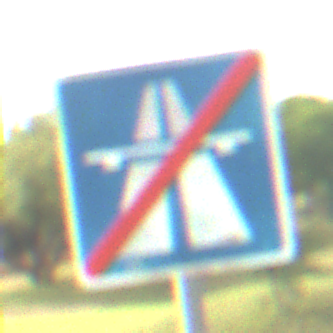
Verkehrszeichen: EndeAutbahn
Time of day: MorningAfternoon
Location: Outdoor (Nature)
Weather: PartlyCloudy
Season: NotSpecified
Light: Natural